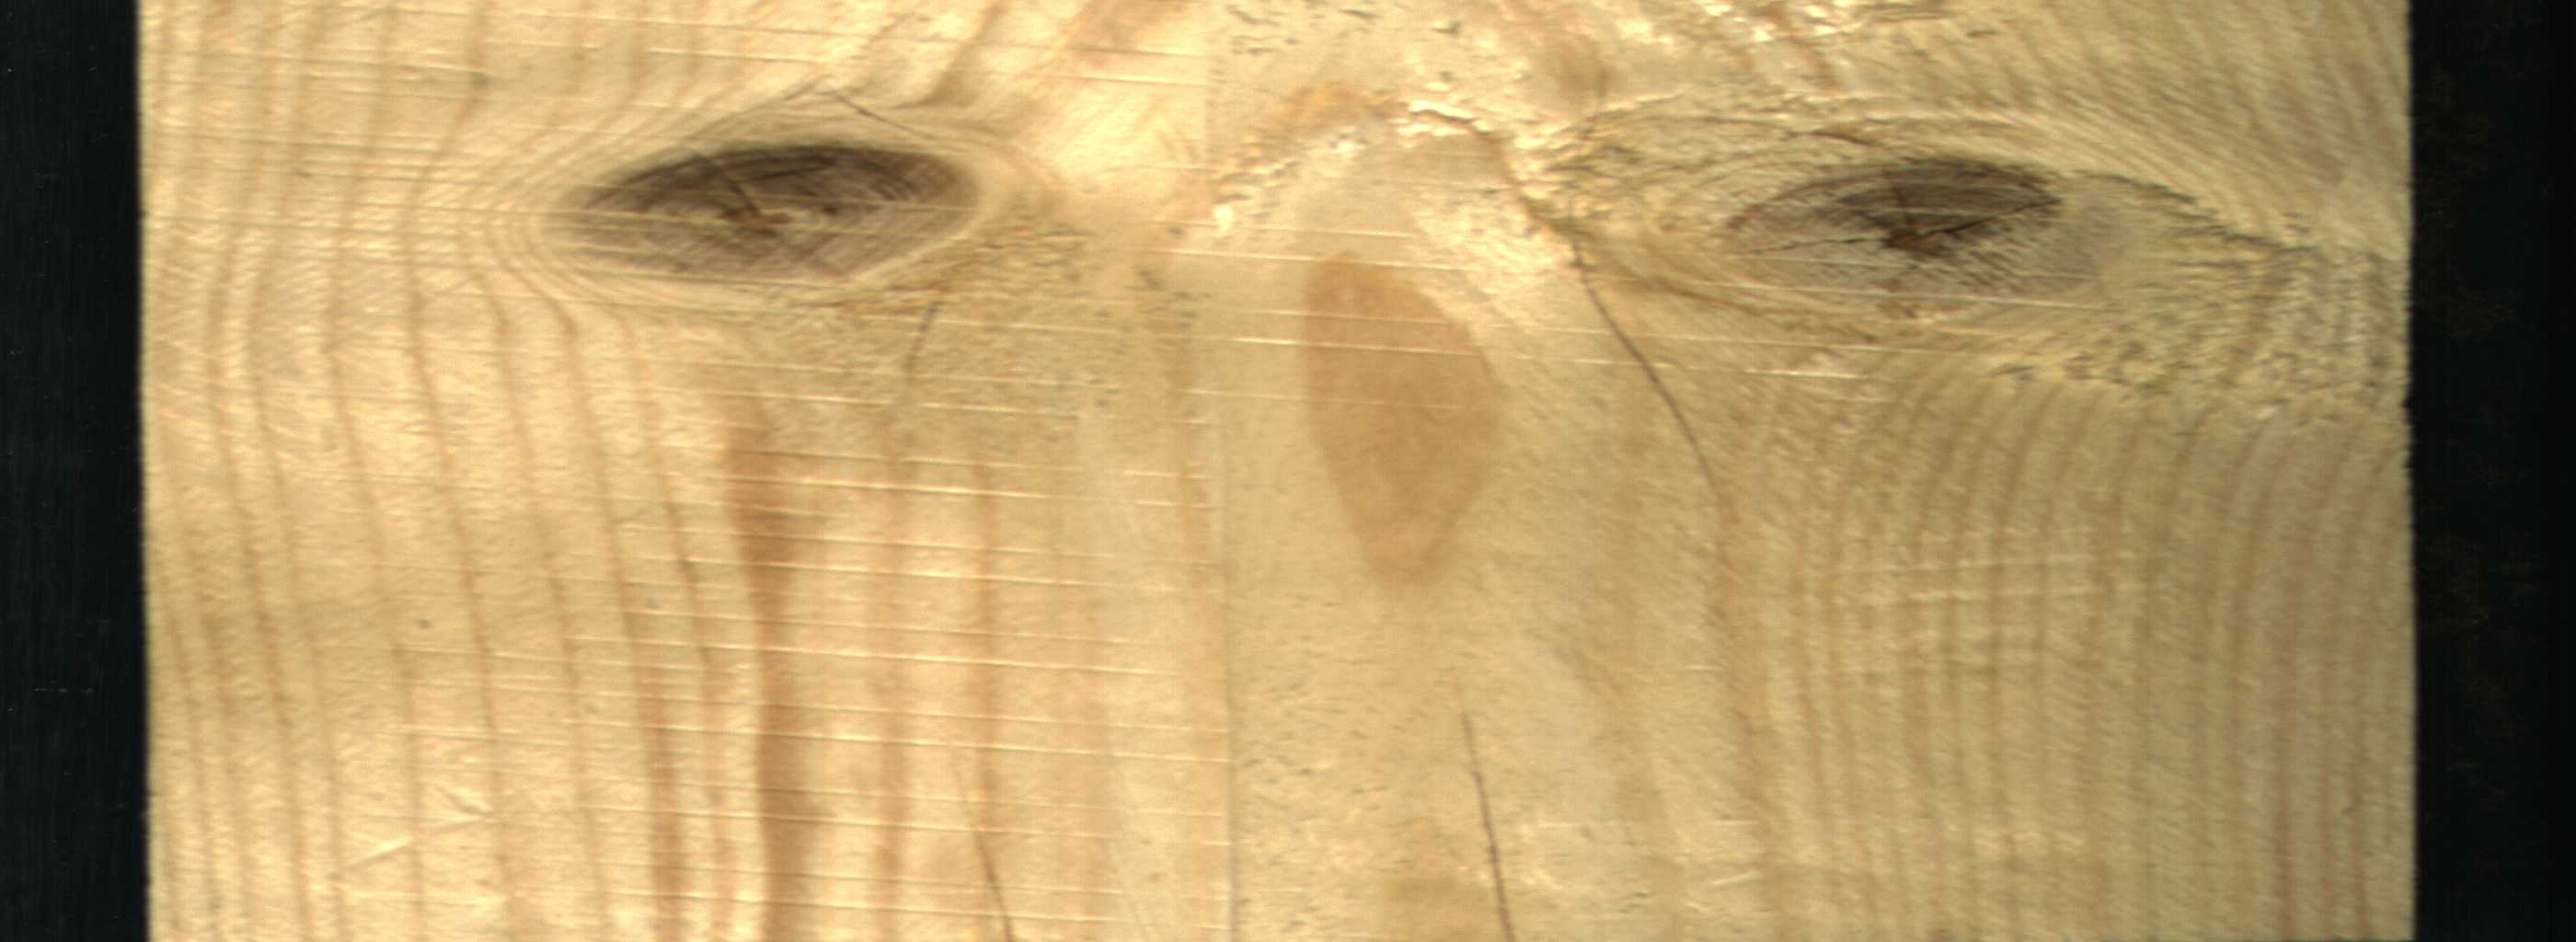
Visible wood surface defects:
knot_with_crack
Live_Knot